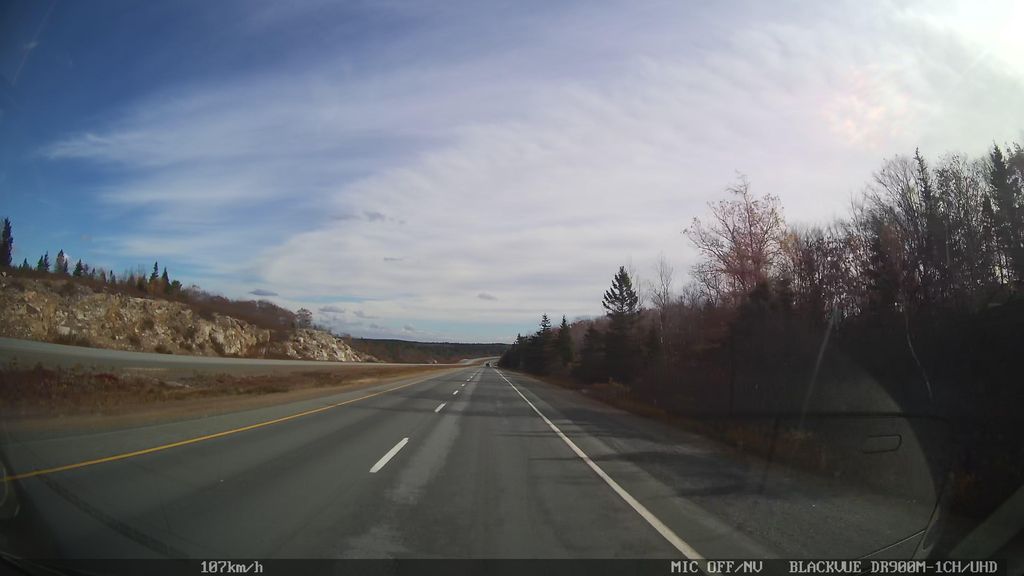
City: halifax